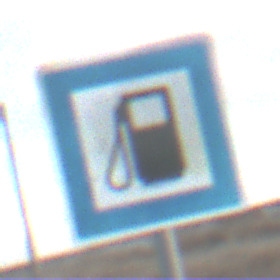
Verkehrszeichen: Tankstelle
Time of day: SunriseSunset
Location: Outdoor (RoadRail)
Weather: PartlyCloudy
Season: NotSpecified
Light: Natural